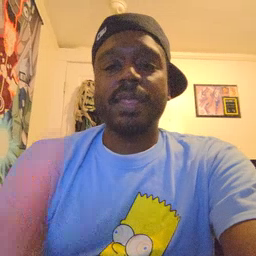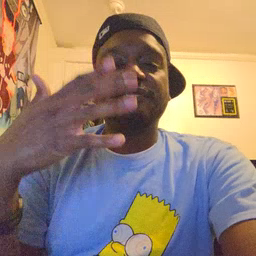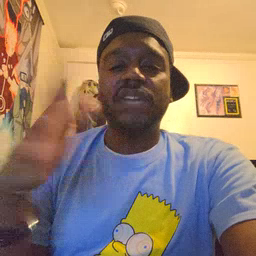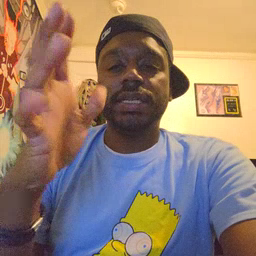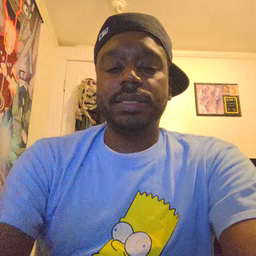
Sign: finish